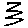
Label: zigzag